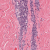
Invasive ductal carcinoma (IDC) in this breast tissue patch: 0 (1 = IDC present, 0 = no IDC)